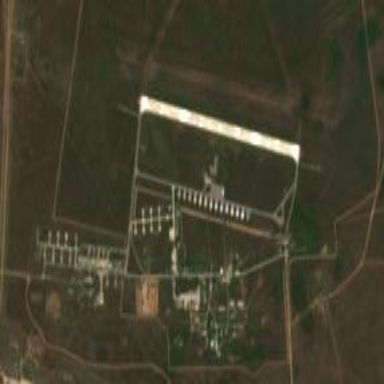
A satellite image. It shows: Military airfield located within larger aerodrome area.